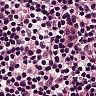
Metastatic tissue present: no